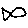
Label: fish